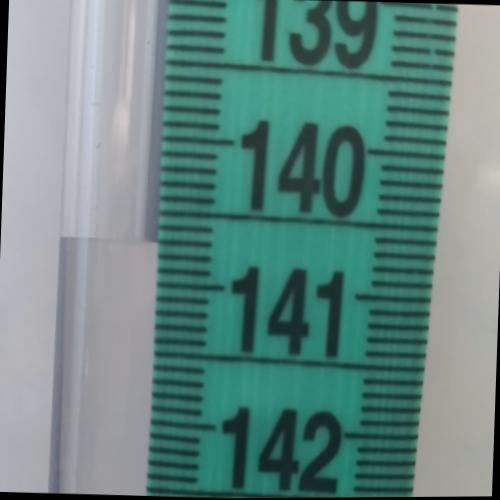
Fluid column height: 140.7 cm